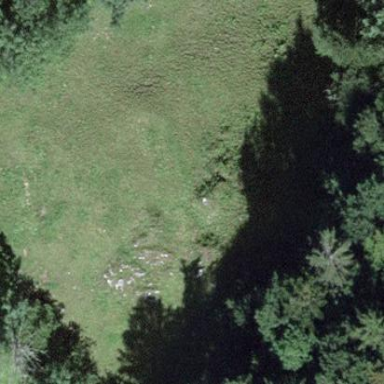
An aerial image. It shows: Beautiful meadow.